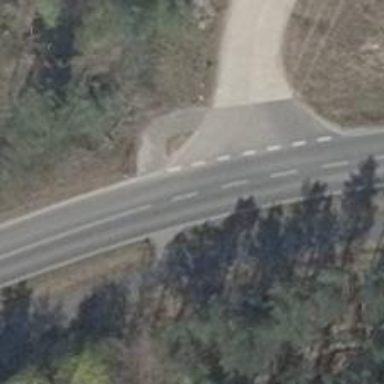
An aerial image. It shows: Asphalt path.